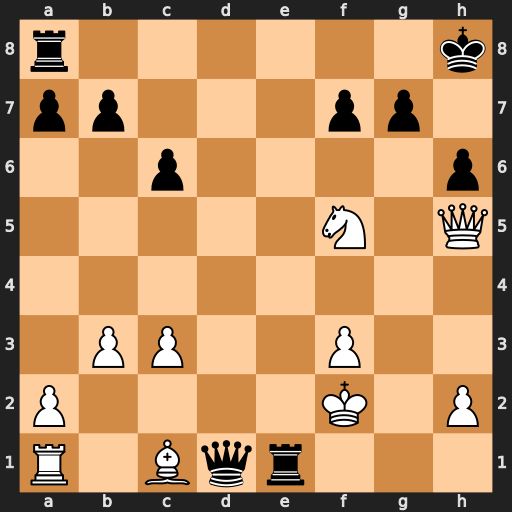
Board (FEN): r6k/pp3pp1/2p4p/5N1Q/8/1PP2P2/P4K1P/R1Bqr3
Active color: w
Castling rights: -
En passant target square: -
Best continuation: Bxh6 Rf1+ Kg3 Qxf3+ Qxf3 Rxf3+ Kxf3